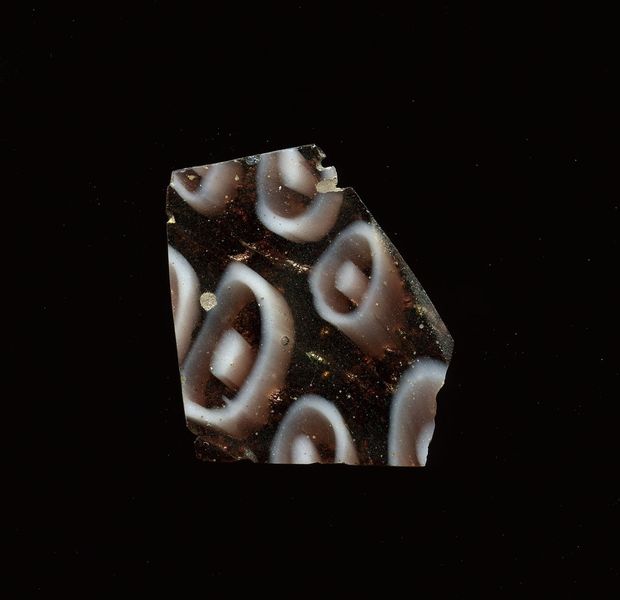
Titel: Mosaikglasfragment
Standort: Hamburg
Institution: Museum für Kunst und Gewerbe Hamburg
Schlagwörter: glas, antike, technik, mosaik, wandschmuck, kaiserzeit, bodenbeläge, frühe kaiserzeit, prinzipat, römische, millefiori, mittlere, späte